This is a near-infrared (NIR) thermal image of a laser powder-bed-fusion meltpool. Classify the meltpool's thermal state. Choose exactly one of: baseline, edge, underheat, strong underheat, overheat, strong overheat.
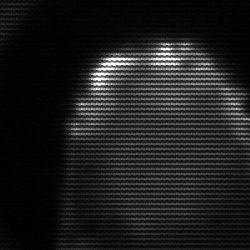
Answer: strong underheat